Interaction volume radius: 10 \u00c5
Interaction volume height: 20 \u00c5
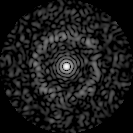
Disorder parameter: 0.8089